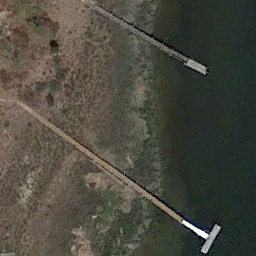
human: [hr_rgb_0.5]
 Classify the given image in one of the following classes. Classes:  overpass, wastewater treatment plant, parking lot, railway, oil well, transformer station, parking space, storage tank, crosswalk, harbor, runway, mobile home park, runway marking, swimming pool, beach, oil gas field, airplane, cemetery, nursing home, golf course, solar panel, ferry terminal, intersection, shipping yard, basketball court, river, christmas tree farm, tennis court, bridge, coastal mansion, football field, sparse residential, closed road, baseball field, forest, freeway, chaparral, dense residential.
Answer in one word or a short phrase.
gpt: ferry terminal